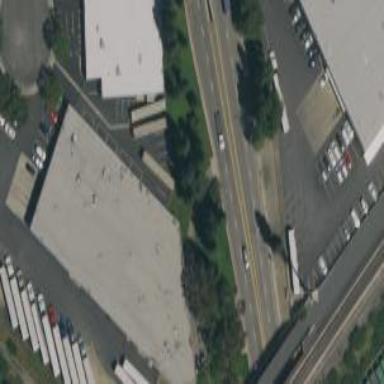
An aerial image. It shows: Warehouse.